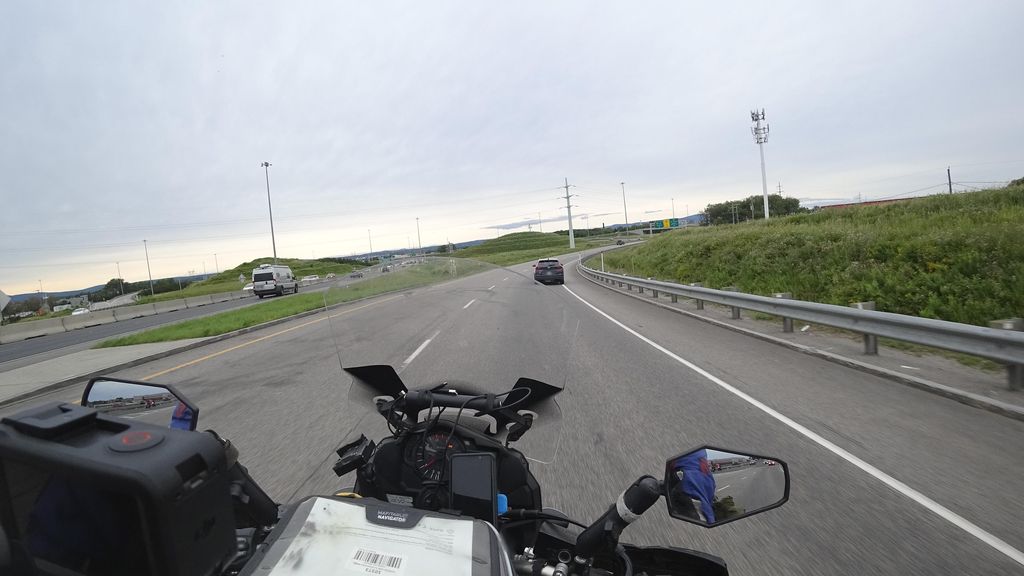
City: quebec_city